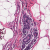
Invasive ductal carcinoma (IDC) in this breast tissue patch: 0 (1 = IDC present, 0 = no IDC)